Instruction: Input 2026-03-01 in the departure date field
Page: home
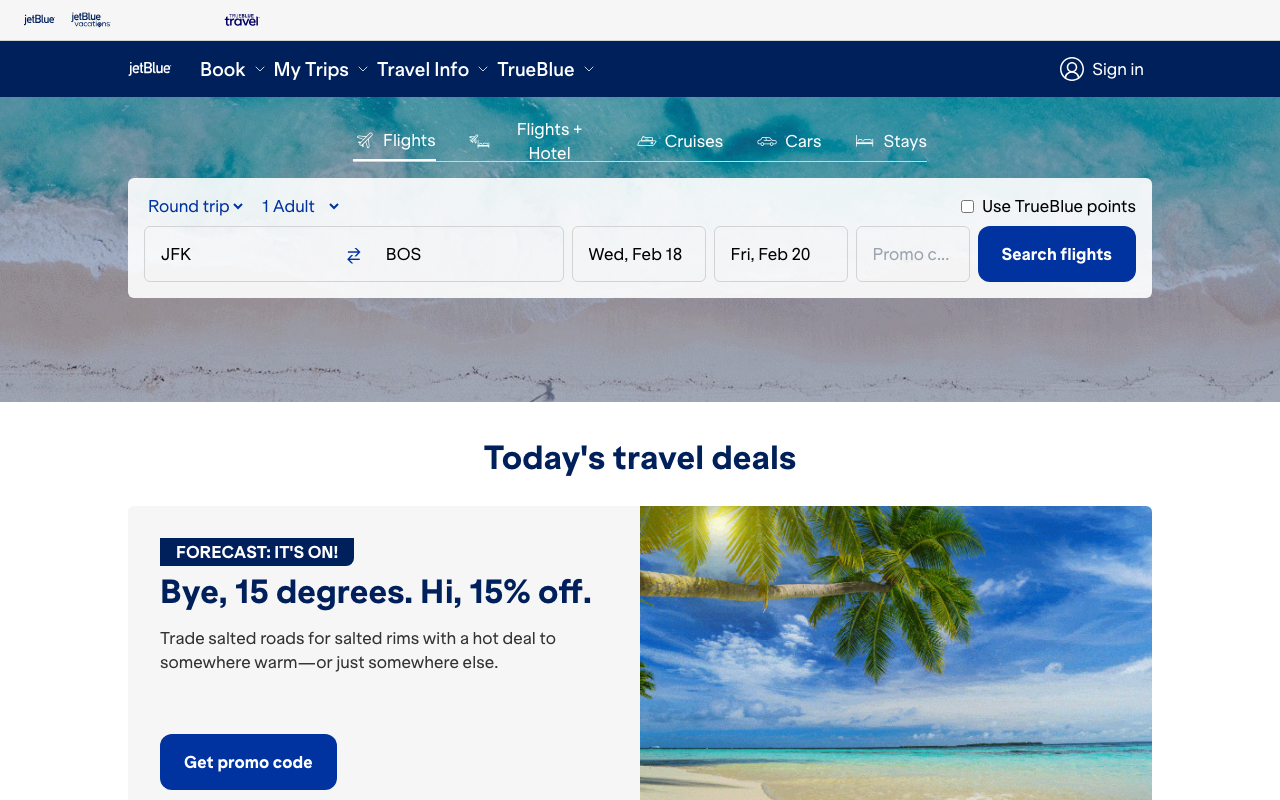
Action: type